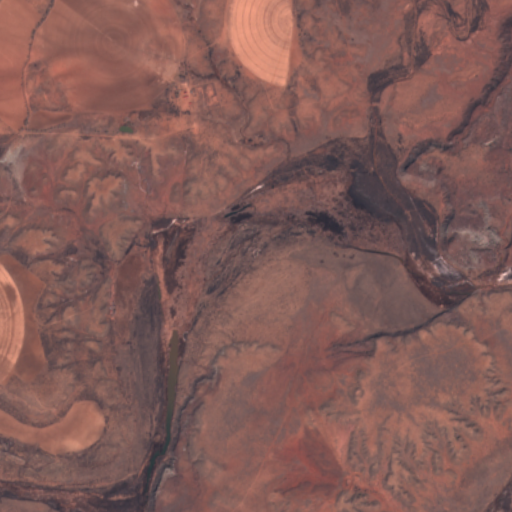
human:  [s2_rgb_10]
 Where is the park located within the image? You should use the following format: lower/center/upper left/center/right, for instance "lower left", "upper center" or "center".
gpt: The park is located in the center of the image.
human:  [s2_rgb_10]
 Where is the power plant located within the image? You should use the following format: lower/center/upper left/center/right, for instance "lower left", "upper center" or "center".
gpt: There is no power plant in the image.